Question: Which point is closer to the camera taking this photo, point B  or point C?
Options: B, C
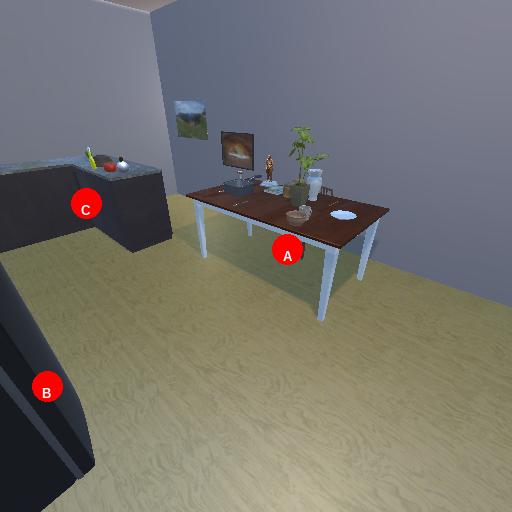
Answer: B